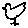
Label: bird